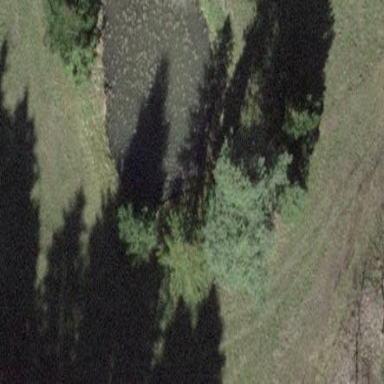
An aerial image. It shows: Peaceful pond surrounded by nature.